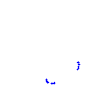
Particle: proton